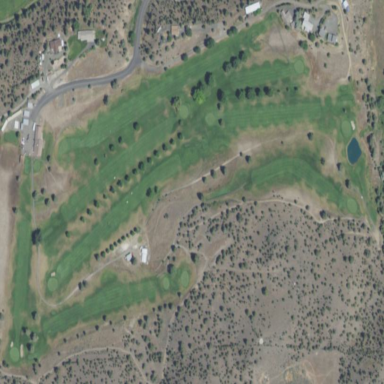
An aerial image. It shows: Golf course.